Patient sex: M
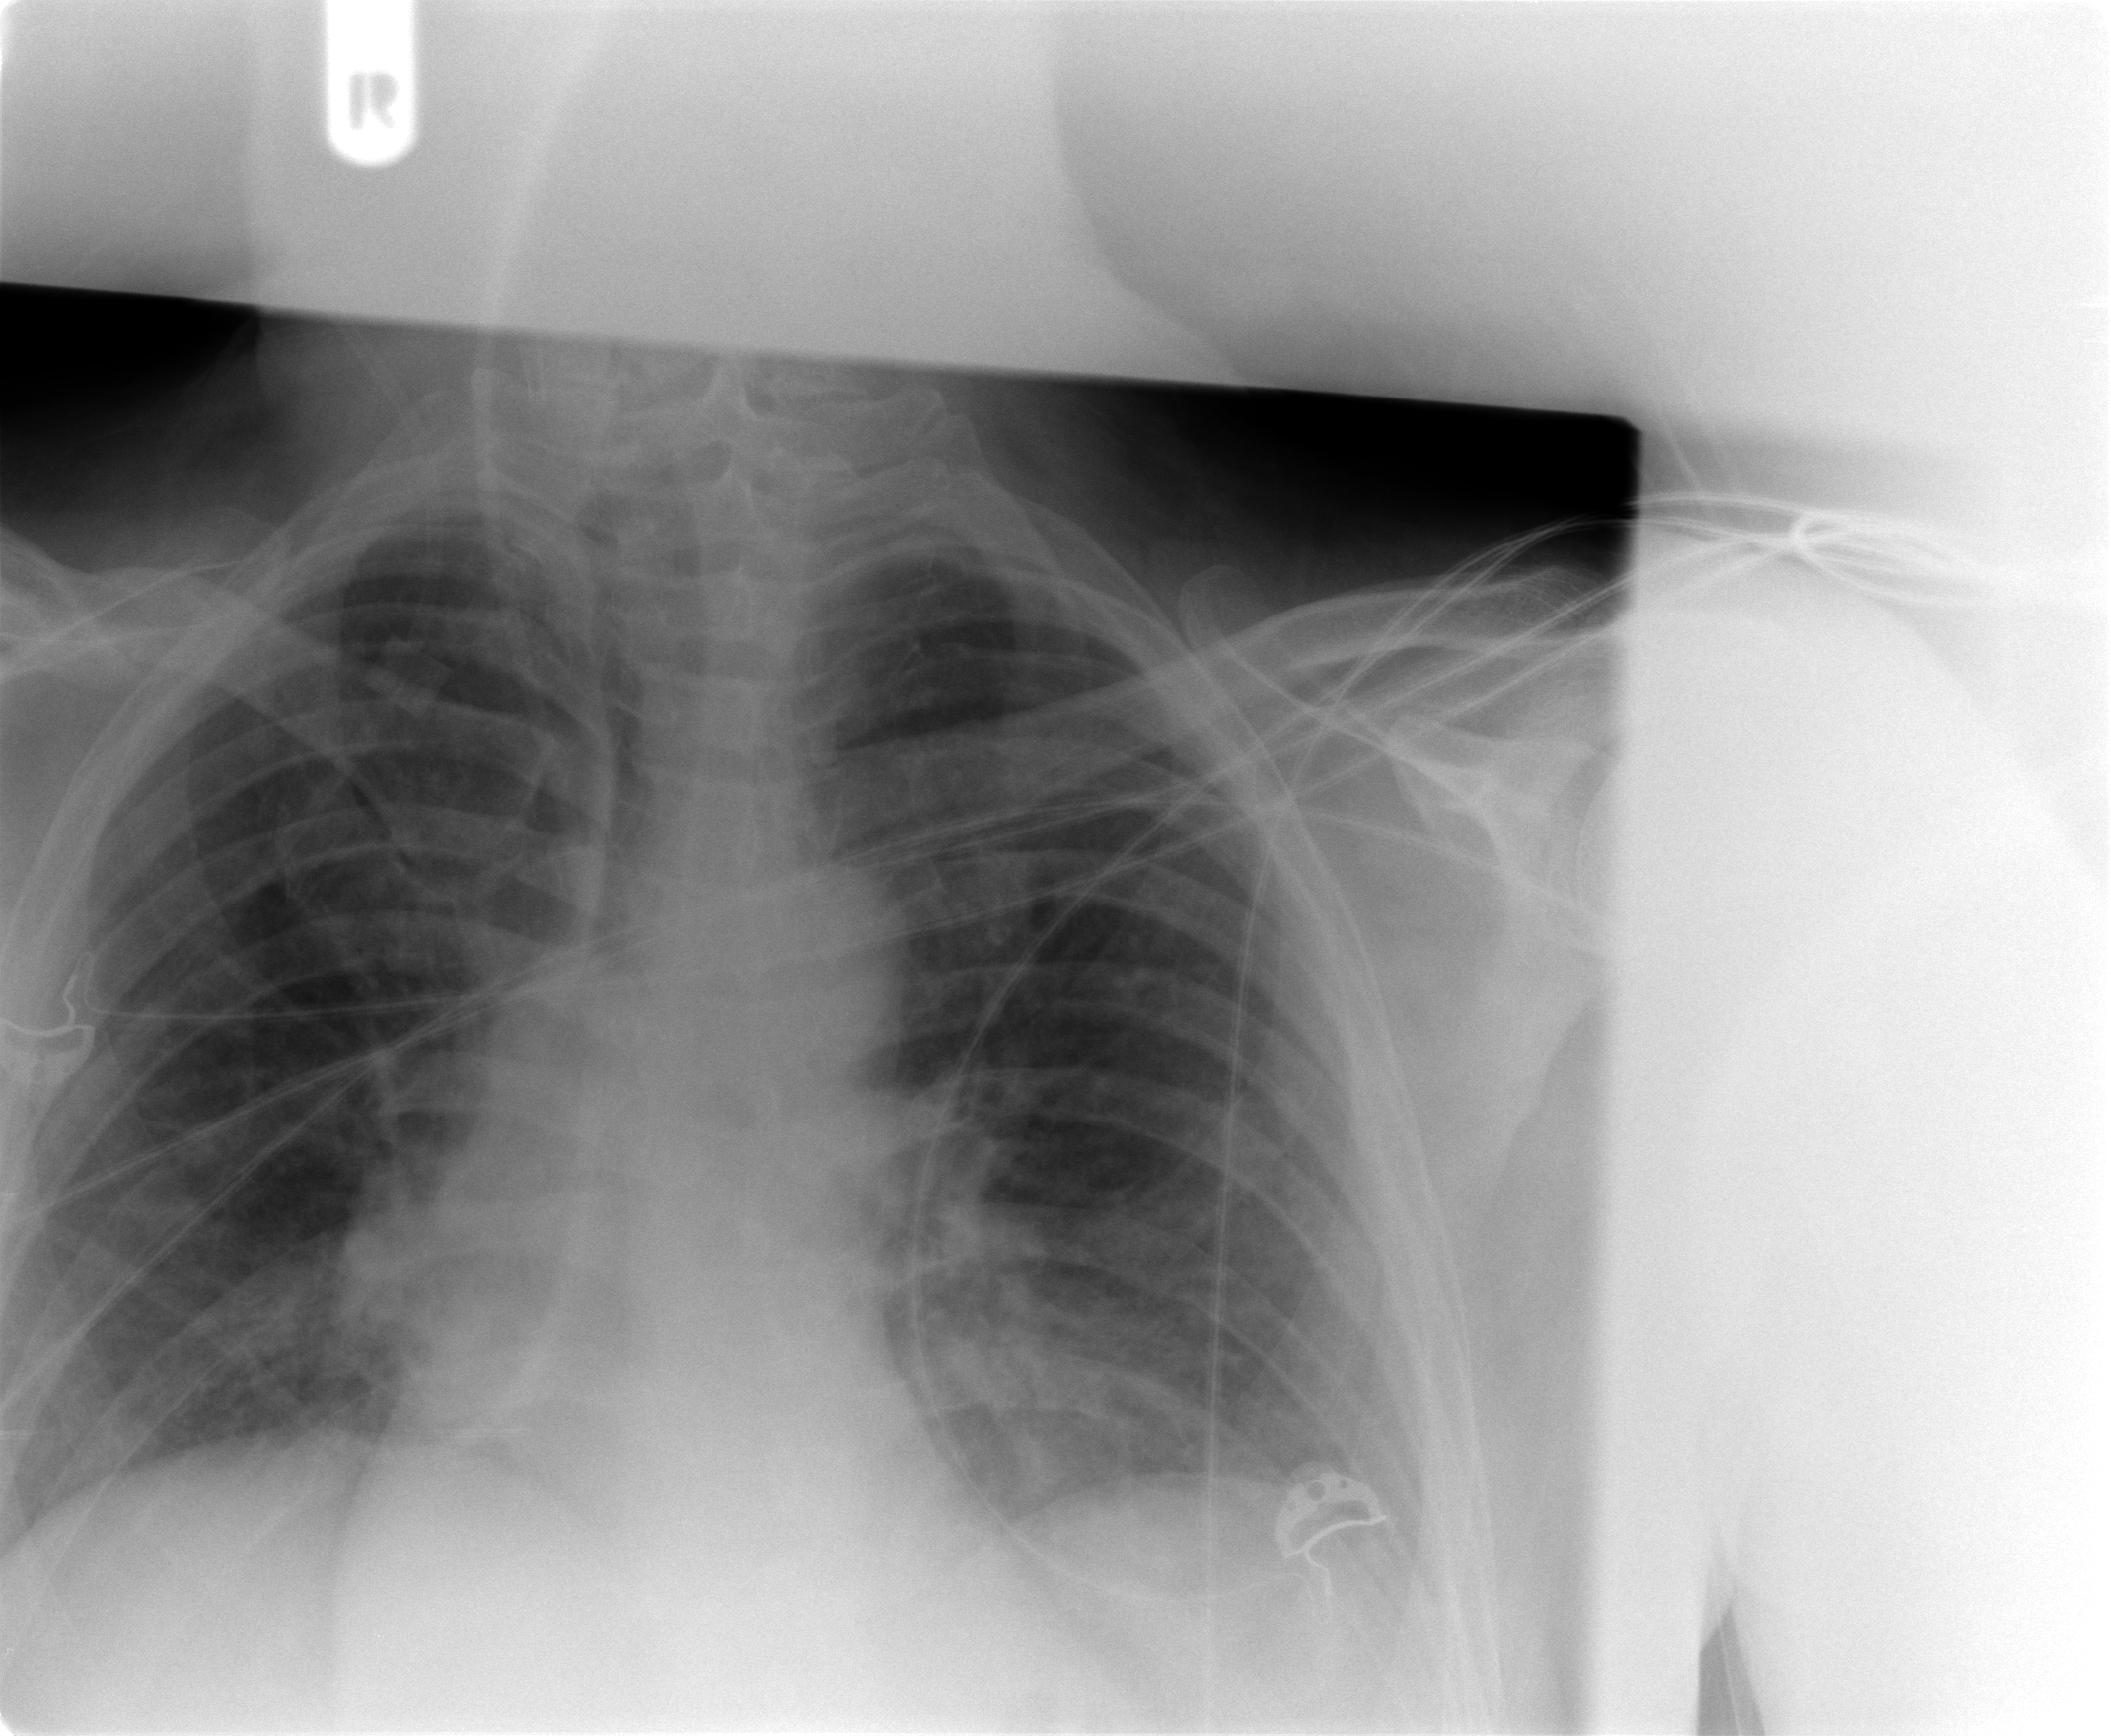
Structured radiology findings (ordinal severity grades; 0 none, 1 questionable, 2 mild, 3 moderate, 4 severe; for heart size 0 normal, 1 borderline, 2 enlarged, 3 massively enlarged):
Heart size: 0
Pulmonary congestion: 0
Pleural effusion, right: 0
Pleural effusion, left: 0
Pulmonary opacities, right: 0
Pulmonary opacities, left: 0
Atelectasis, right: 1
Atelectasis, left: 1